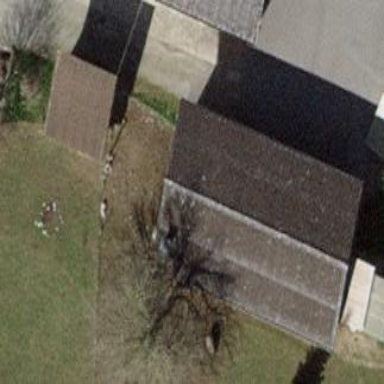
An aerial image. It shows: Farm auxiliary building with gabled roof.